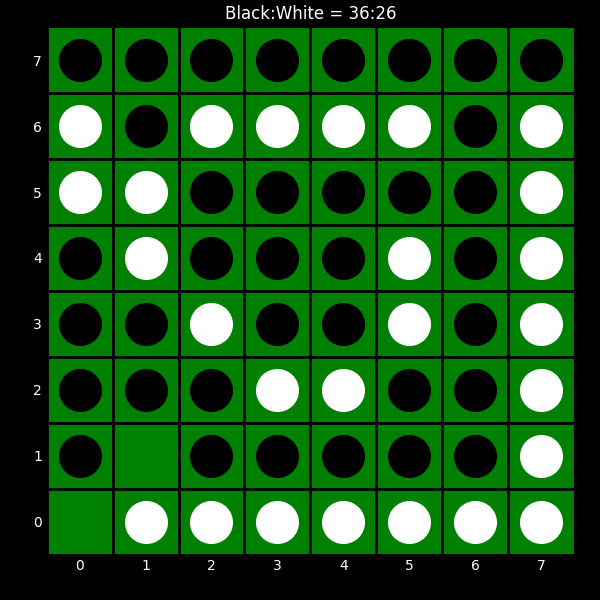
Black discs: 36
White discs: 26